Aerial crown-view tile of a tropical tree (Barro Colorado Island, Panama), acquired 20240918:
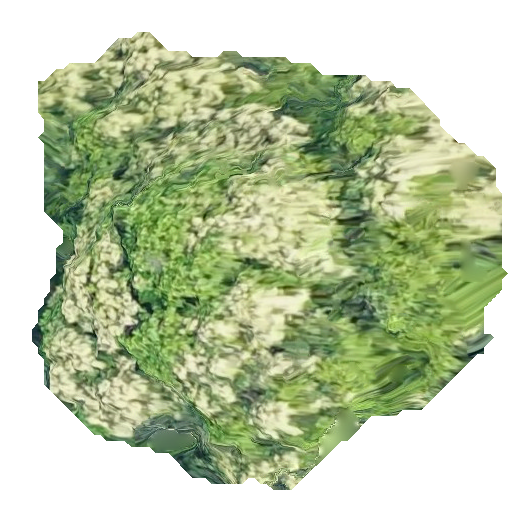
Species: Prioria copaifera
GBIF accepted scientific name: Prioria copaifera
Crown area: 252.831 m²